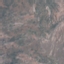
Land use / land cover class: HerbaceousVegetation